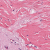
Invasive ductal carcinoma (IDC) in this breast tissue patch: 0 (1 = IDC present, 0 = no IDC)